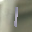
Label: 1